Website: home-depot
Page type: delivery-shipping
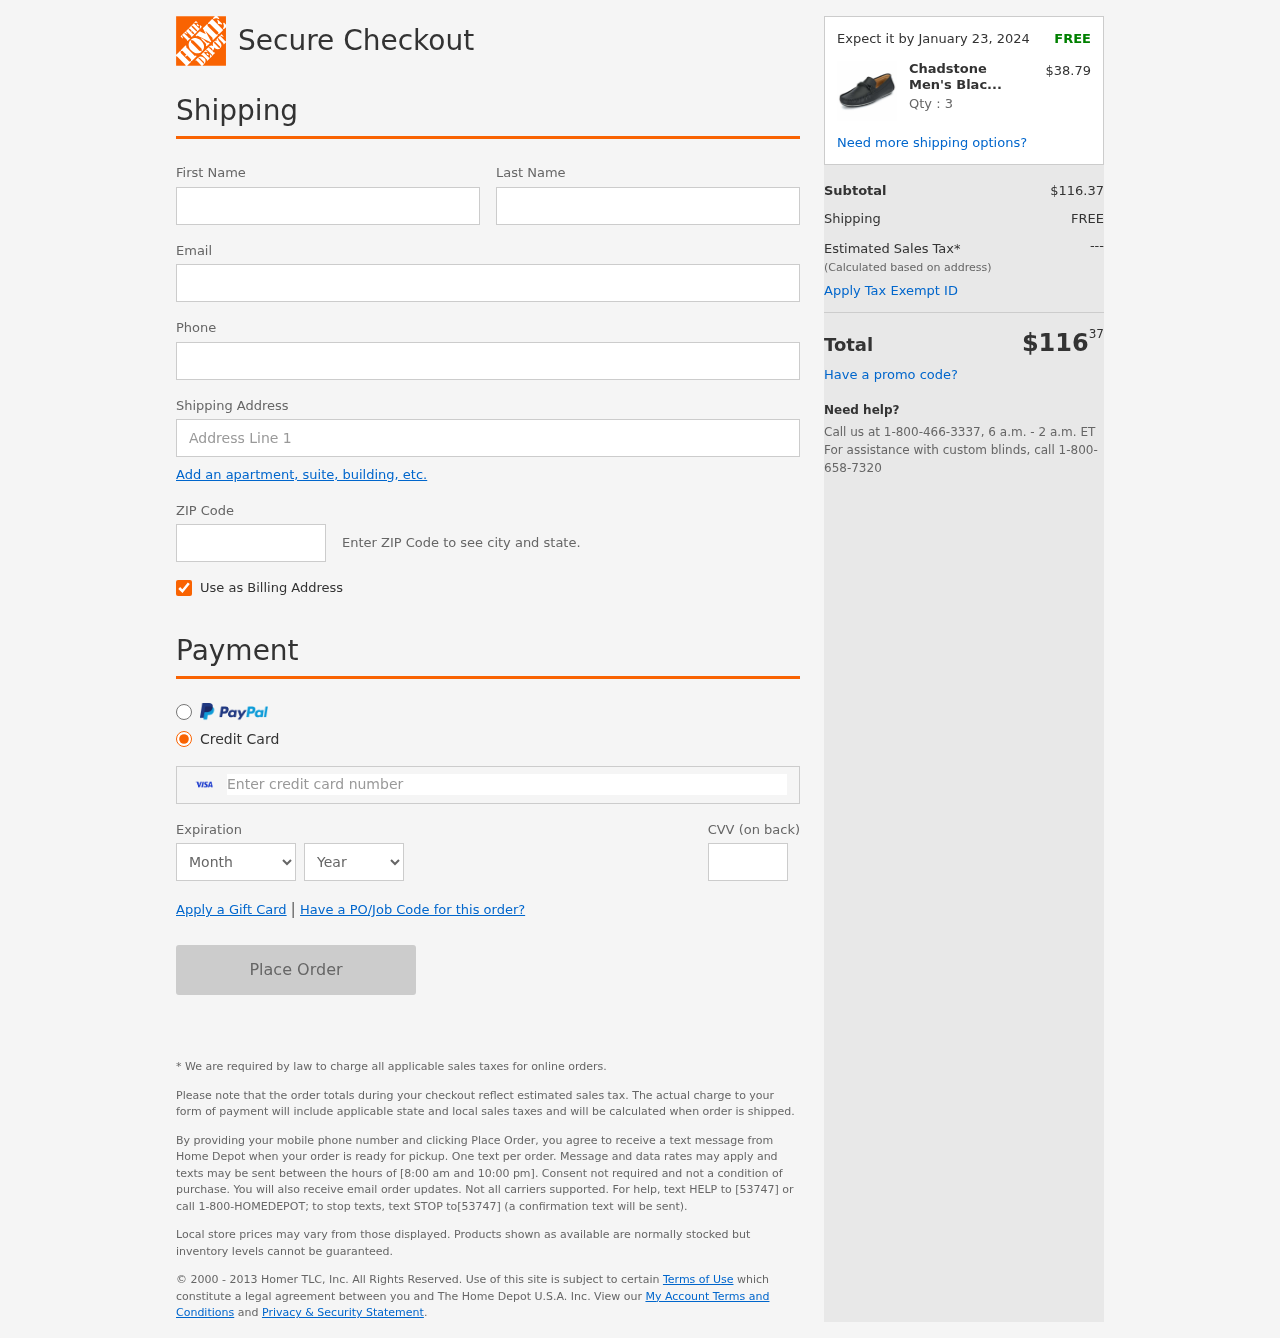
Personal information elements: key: PII_CARD_CVV
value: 823
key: PII_CARD_EXPIRY_MONTH
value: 07
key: PII_CARD_EXPIRY_YEAR
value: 29
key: PII_CARD_NUMBER
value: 4614 7417 0707 9975
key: PII_EMAIL
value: catherine.lopez@yahoo.com
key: PII_FIRSTNAME
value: Catherine
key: PII_LASTNAME
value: Lopez
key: PII_PHONE
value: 3965578578
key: PII_POSTCODE
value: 06318
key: PII_STREET
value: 90080 Olivia Mount Suite 813
Product elements: key: PRODUCT1_NAME
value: Chadstone Men's Black Loafers-10 UK (44 EU) (CH 110)
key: PRODUCT1_PRICE
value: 38.79
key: PRODUCT1_QUANTITY
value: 3
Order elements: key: ORDER_DELIVERY_DATE
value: Expect it by January 23, 2024
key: ORDER_SUBTOTAL
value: $116.37
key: ORDER_SHIPPING_COST
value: FREE
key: ORDER_TOTAL
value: $11637